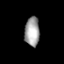
Tissue: prostate
Cell type: Fibroblasts
Senescence score: 0.7587
Nuclear area (px): 426
Mean DAPI intensity: 160.991